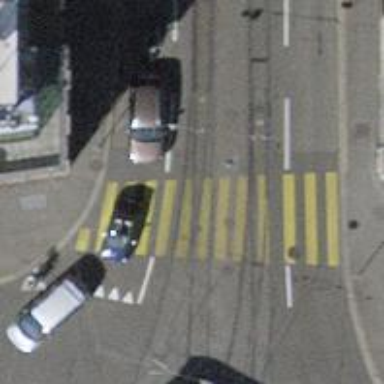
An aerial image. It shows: Footway with asphalt surface and crossing.